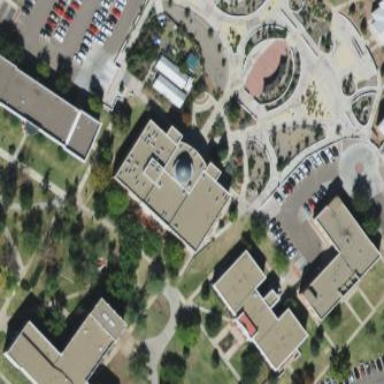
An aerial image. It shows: University building.